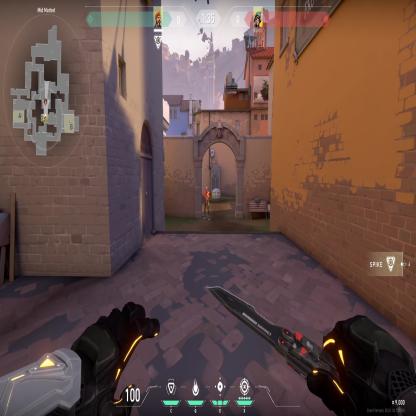
Label: enemy